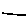
Label: line